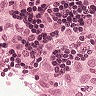
Metastatic tissue present: yes